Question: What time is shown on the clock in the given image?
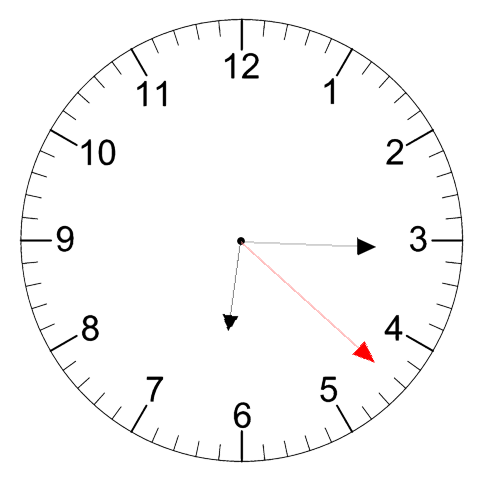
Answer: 06:15:22